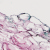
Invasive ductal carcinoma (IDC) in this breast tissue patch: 0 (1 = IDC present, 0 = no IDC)